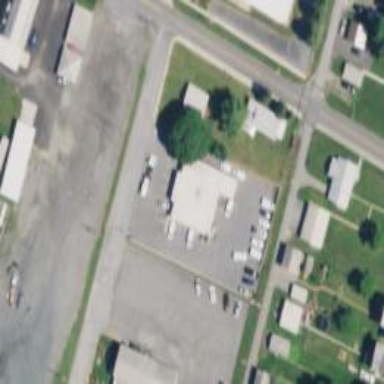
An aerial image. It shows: Post office.